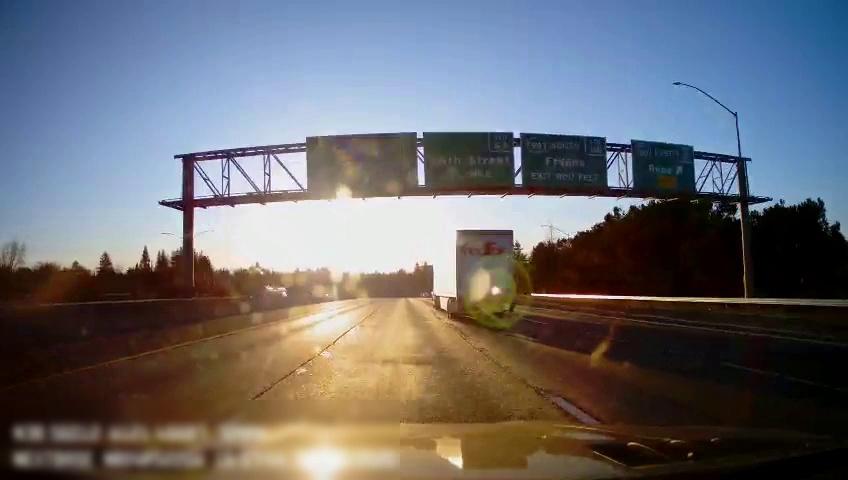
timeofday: Day
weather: Sunny
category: Drivable Space
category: Vehicles | Truck
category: Lanes | Alternate Lane
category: Lanes | Current Lane
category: Lanes | Alternate Lane
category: Lanes | Alternate Lane
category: Traffic | Signs
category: Traffic | Signs
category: Traffic | Signs
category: Traffic | Signs